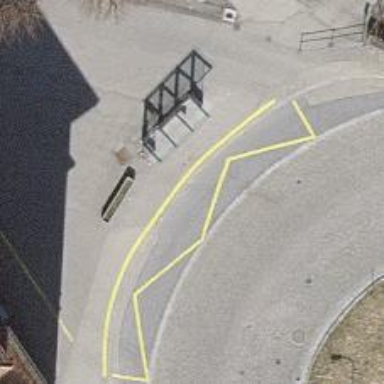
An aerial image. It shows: Bus stop with platform for public transport.